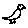
Label: bird